Fundus camera: zeiss
Shooting center: fovea
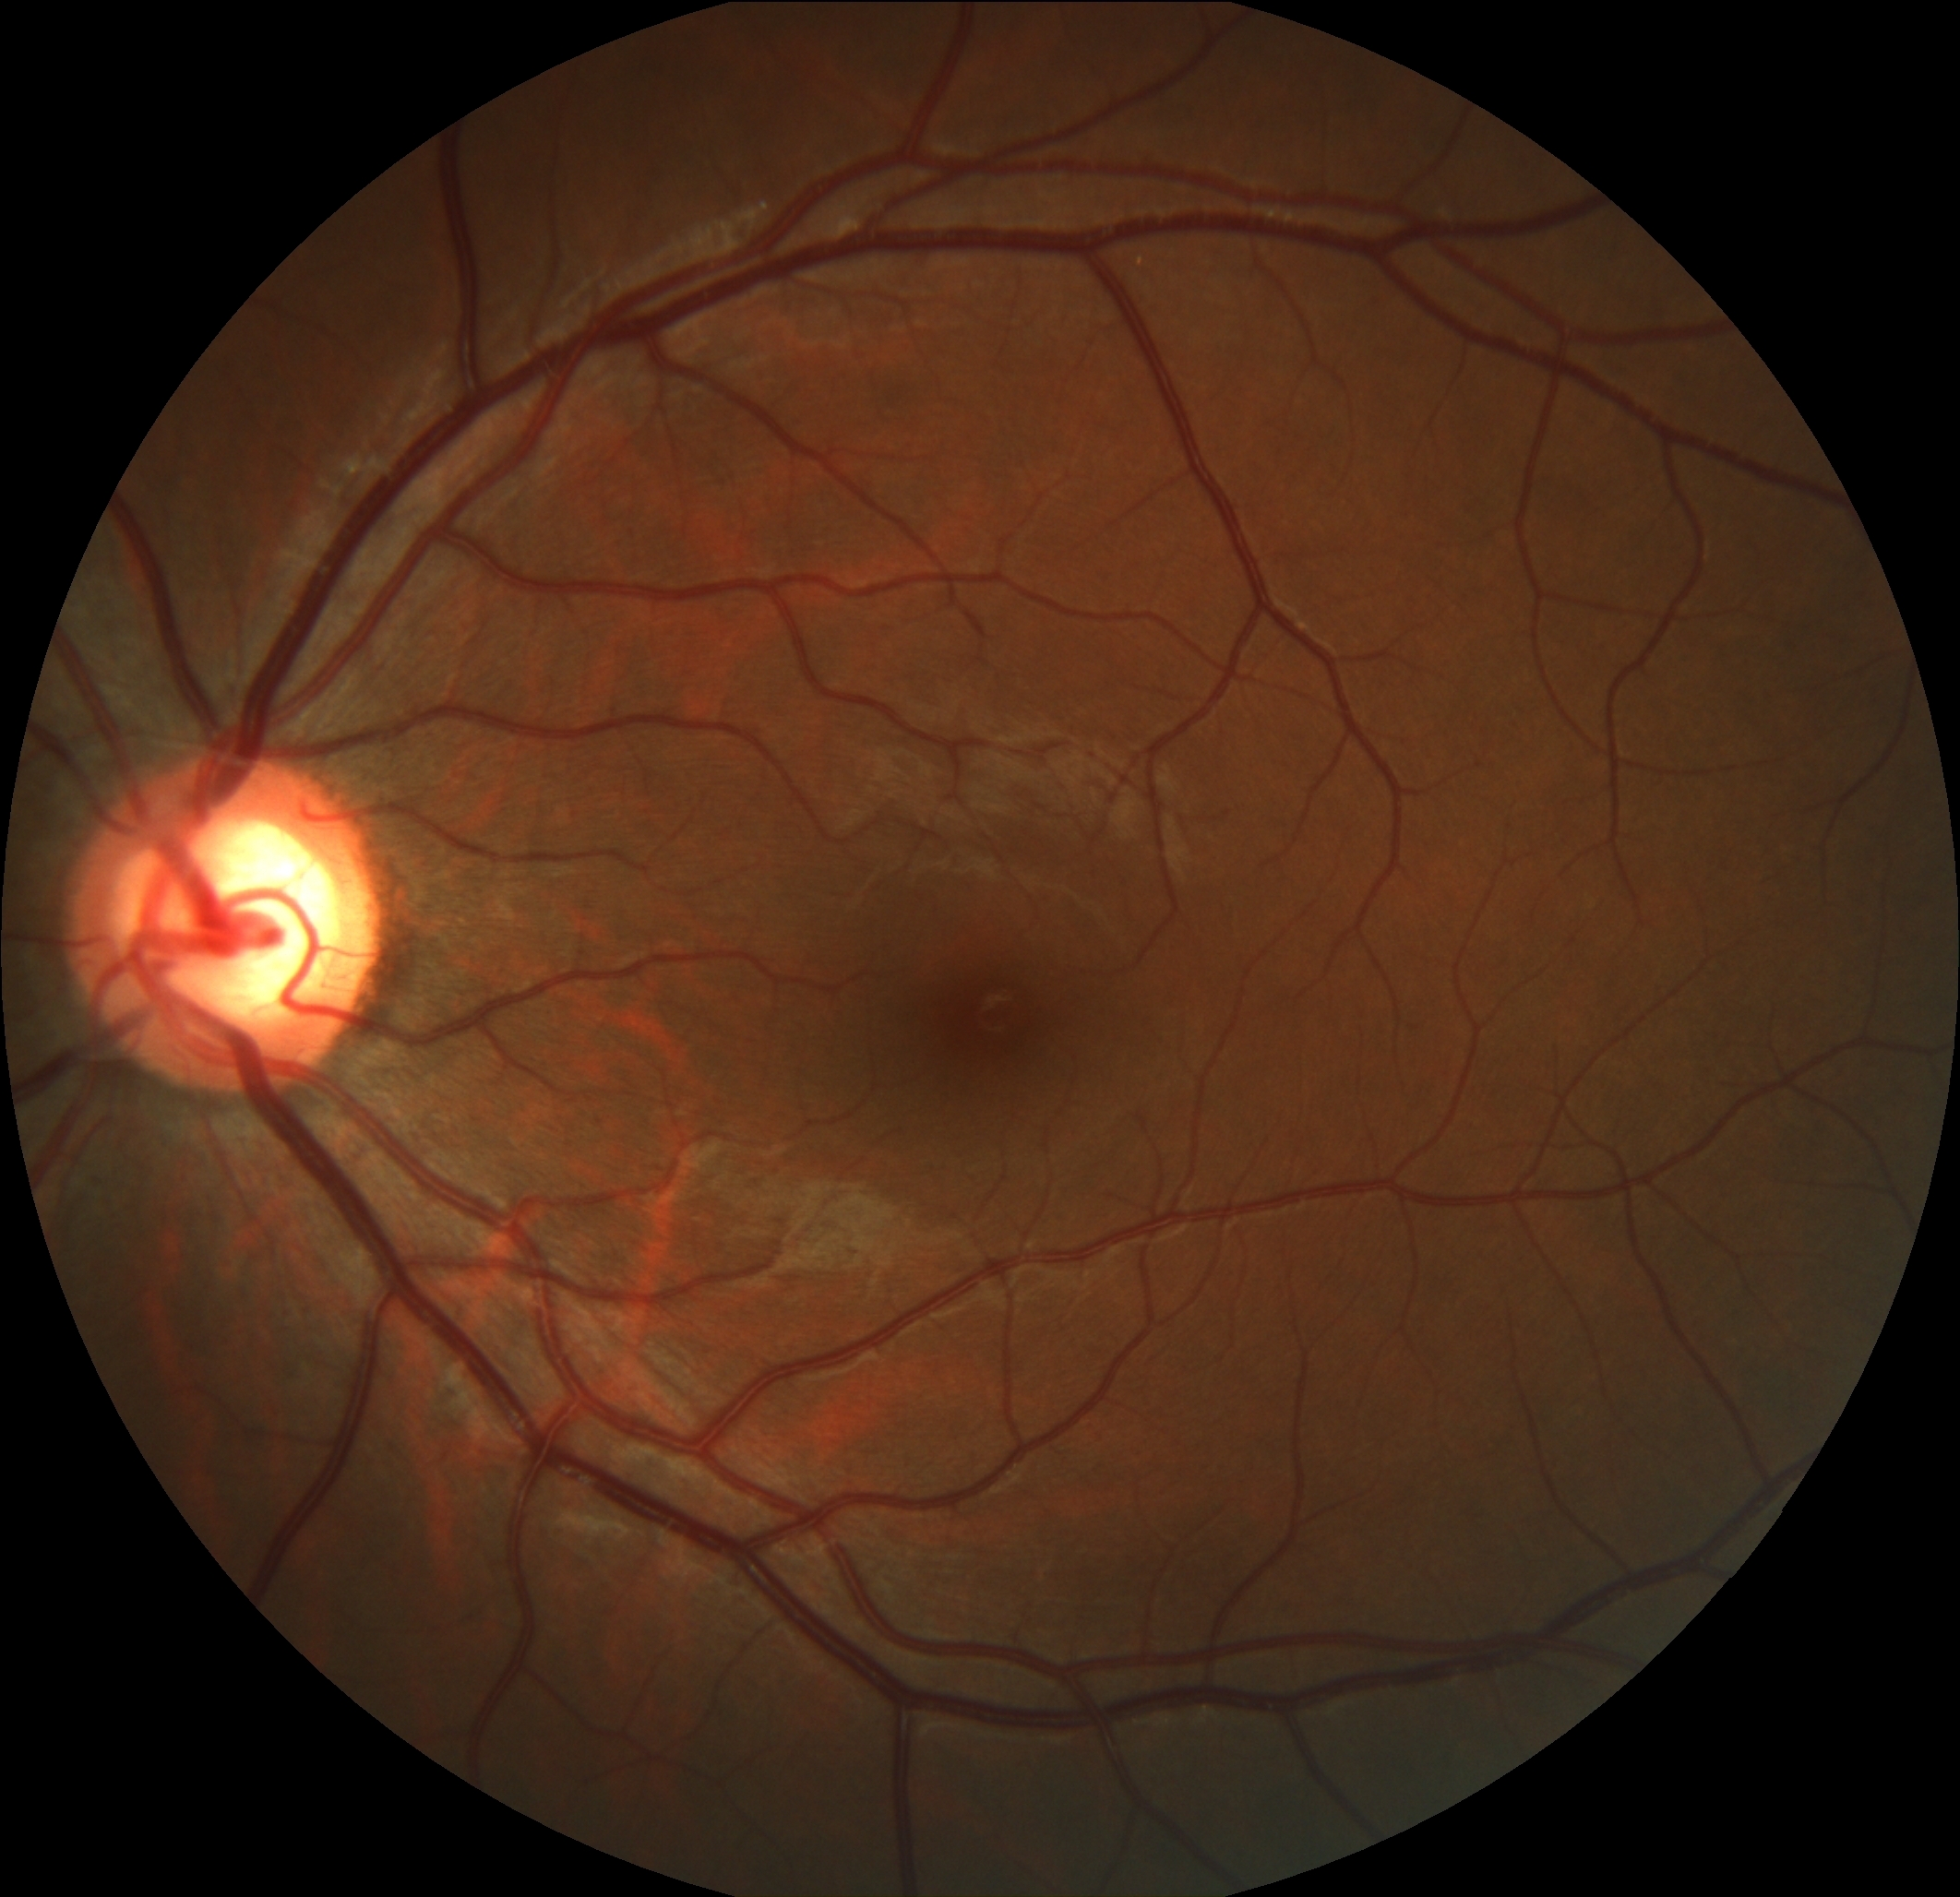
Pathologic myopia: no
Patchy retinal atrophy: absent
Retinal detachment: absent